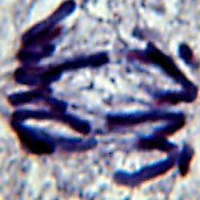
Label: anaphase